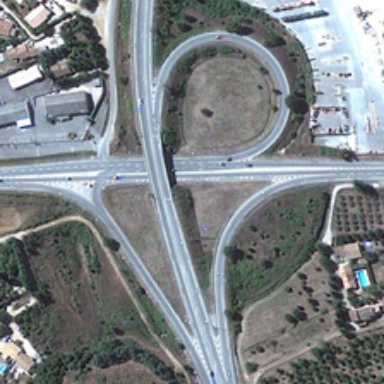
Some buildings,a pond and green trees are around a viaduct with some cars .